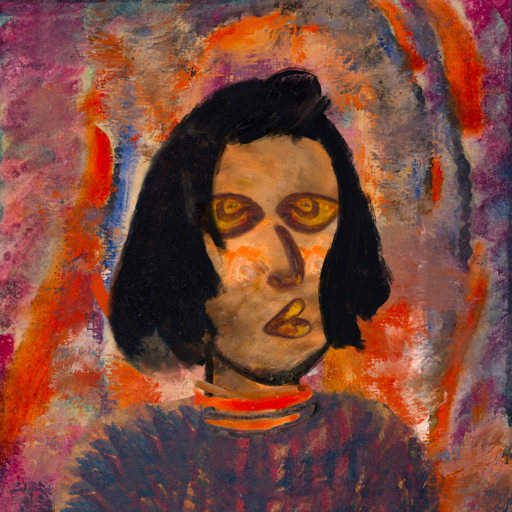
Background: Experience, Head And Neck Side: Gypsy_Queen, Face Side: Comrade, Bust: In_The_Sun, Hair Side: Mosgoul, Head Accessory: Blank, Second Necklace: Blank, Necklace: Experience, Baby: Blank